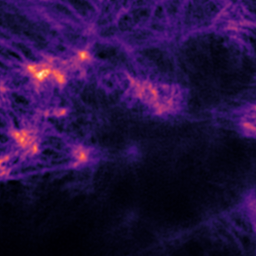
Label: Super-resolution F-actin image